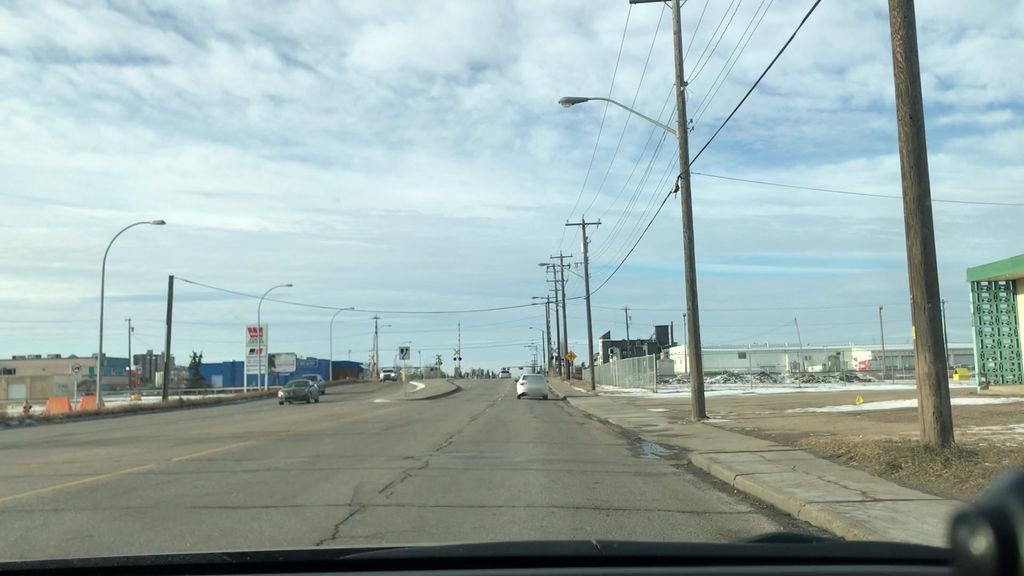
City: edmonton